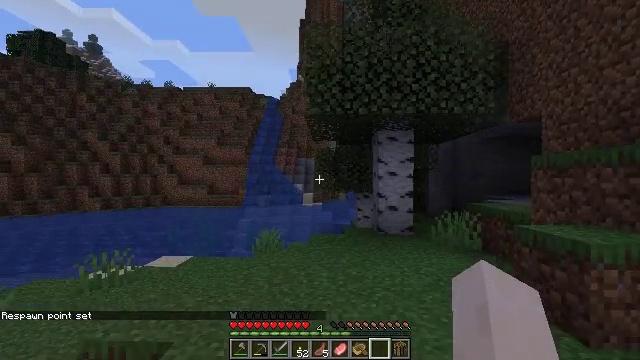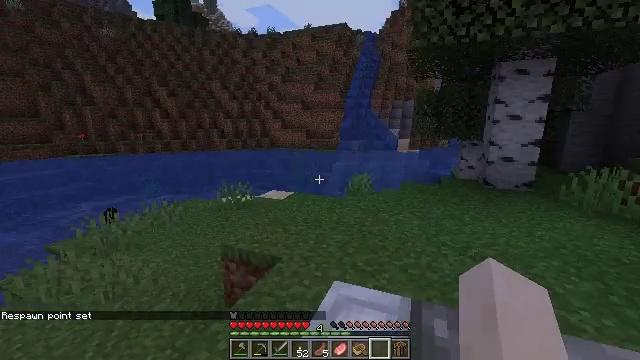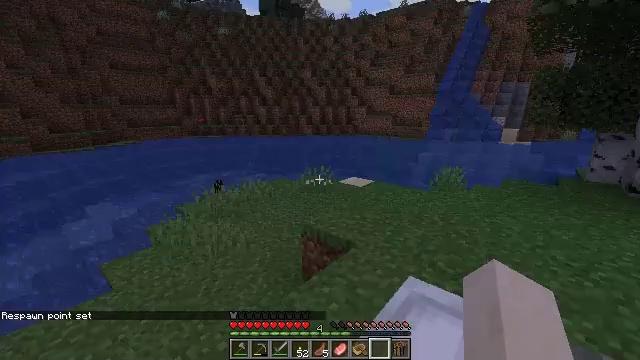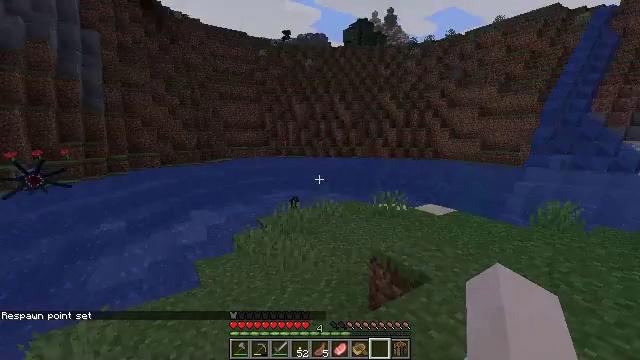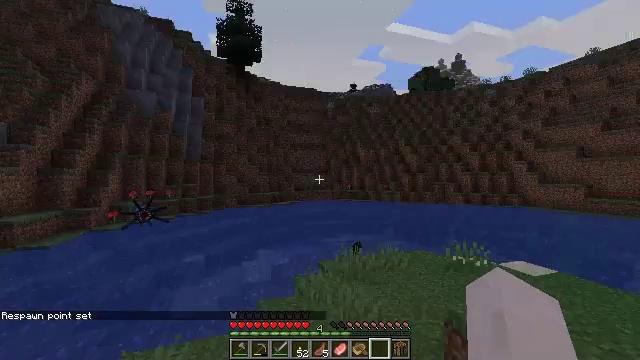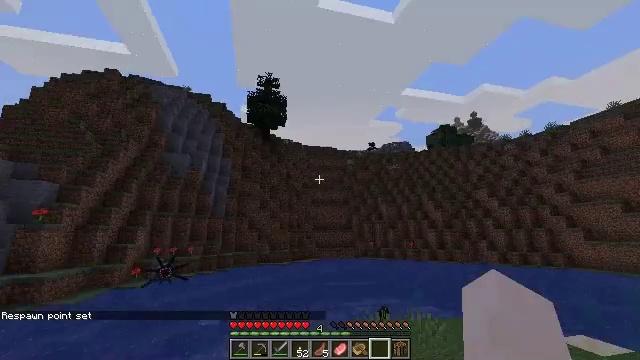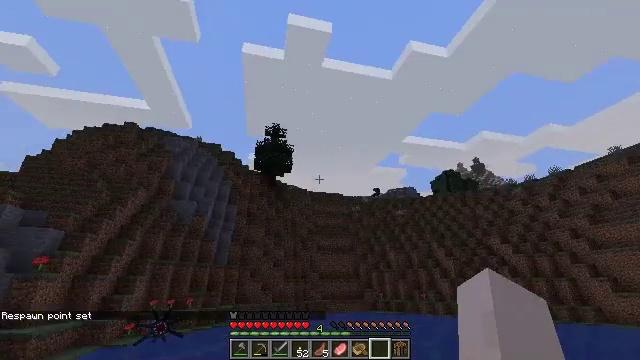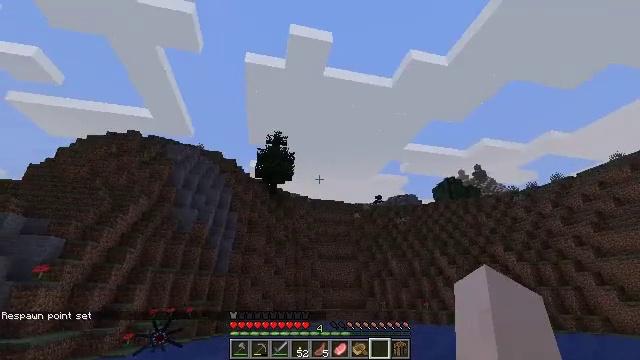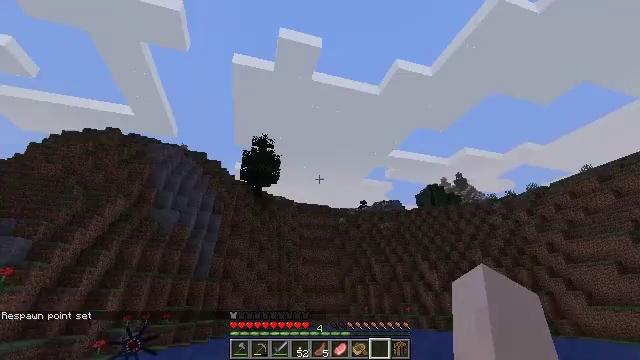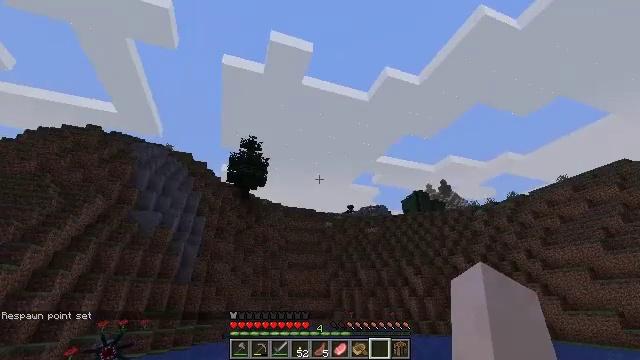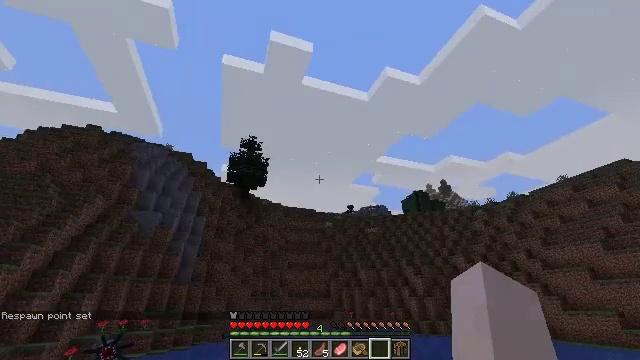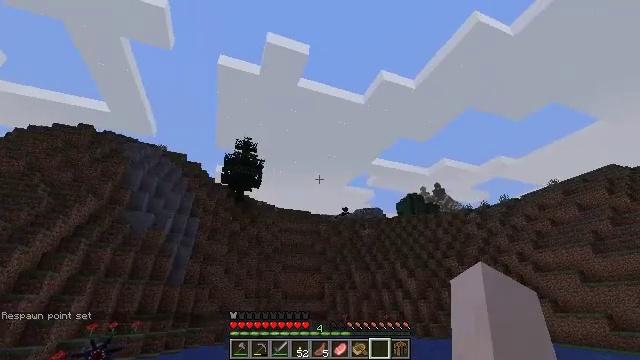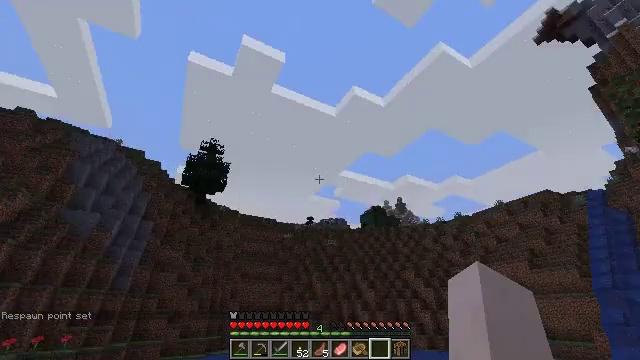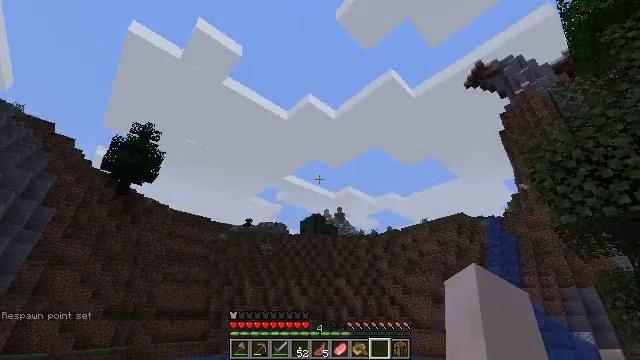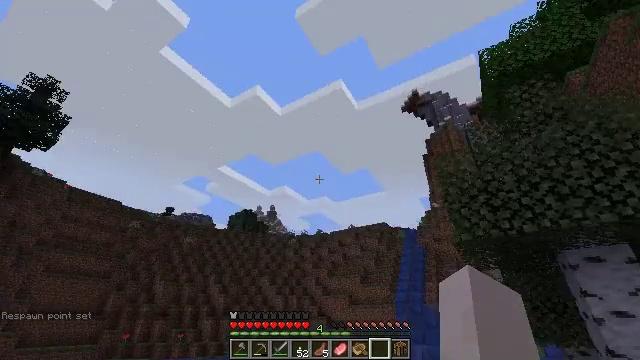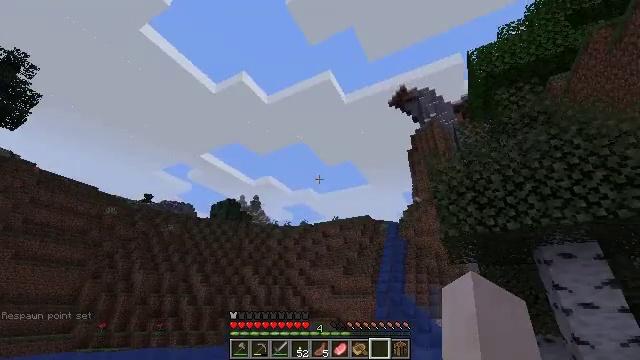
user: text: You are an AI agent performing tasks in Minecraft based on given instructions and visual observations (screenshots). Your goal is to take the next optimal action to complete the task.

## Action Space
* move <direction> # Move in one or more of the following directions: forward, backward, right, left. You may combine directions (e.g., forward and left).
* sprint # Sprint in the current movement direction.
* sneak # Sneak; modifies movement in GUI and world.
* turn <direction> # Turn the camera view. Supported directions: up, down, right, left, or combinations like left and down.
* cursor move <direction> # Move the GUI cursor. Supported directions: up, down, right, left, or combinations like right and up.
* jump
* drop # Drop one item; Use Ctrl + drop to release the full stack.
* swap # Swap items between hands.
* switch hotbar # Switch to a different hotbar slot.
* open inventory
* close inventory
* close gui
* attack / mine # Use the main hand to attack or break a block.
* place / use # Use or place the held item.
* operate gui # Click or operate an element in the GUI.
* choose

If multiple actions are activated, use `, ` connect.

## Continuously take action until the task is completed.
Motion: motion action
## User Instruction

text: Collect the light gray bed.
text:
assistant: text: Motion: turn left and down
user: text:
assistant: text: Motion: turn left and down
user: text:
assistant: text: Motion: turn left and up
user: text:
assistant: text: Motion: turn left and up
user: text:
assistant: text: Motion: turn left and up
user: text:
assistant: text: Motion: turn left and up
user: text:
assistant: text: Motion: turn up
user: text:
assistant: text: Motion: turn right
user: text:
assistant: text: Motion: turn right
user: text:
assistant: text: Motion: no_op
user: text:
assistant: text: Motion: turn right
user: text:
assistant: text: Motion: turn right and up
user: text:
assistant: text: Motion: move left, turn right and up
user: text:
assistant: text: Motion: move left, turn right
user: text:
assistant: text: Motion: move left, turn right and down
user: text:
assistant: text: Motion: move back and move left, turn left and down
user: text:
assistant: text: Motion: move back and move left, turn left and down
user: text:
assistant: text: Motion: move back, turn left
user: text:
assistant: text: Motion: move back, turn left and down
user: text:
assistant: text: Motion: move back, turn left and down
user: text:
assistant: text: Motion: turn left and down
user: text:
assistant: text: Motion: turn down
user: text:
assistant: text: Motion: turn down
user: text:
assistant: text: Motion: no_op
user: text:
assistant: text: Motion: turn down
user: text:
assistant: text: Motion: turn down
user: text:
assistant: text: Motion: turn down
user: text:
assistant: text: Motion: turn down
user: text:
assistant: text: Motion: turn down
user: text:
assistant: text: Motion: no_op